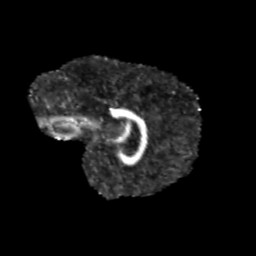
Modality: FA
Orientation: sagittal
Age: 13
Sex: female
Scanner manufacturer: siemens
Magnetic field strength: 3 T
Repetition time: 3.8 s
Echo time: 0.07 s